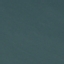
Land use / land cover class: SeaLake